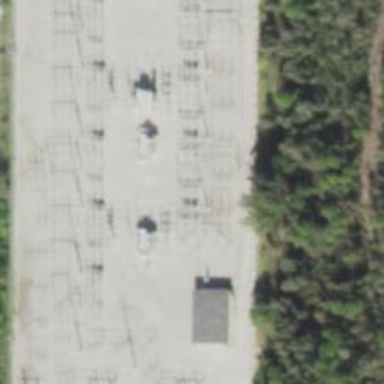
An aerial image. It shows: Switch for power supply.